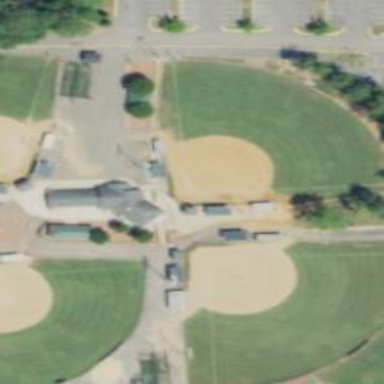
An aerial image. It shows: Softball pitch for leisure sports.